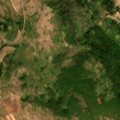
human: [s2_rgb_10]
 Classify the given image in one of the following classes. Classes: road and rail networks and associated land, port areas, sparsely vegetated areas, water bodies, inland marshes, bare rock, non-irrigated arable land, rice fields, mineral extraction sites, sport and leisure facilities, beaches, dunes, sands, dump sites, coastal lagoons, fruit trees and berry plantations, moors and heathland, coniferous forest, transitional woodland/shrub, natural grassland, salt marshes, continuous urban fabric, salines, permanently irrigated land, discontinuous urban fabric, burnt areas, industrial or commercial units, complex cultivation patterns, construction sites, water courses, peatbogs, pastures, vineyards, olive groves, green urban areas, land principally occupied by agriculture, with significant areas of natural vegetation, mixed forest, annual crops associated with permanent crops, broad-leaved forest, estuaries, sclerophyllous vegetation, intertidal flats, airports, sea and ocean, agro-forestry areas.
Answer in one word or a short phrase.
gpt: complex cultivation patterns, land principally occupied by agriculture, with significant areas of natural vegetation, broad-leaved forest, natural grassland, transitional woodland/shrub